Question: I've receieved a report in a rolled up fashion in Excel that I need to flatten out in order to import it into Access. Here's a sample of the row:

What needs to happen is the Customer Account and Name need to be transposed to be adjacent to the Voucher line, and needs to be copied so each voucher line has this information. After the transformation, the data should look like this:
'''
Customer Account | Name | Date | Voucher | Invoice | Transation Text | Currency
'''
Note that the row starting with "USD" denotes the end of records for that customer.
I have successfully implemented the following code:
'''
Sub Process_Transactions()
'turn off some Excel functionality so code runs faster
Application.ScreenUpdating = False
Application.Calculation = xlCalculationManual
Application.DisplayStatusBar = False
Application.EnableEvents = False
Dim i As Long
For i = 1 To 731055
'Move two columns in
ActiveCell.Offset(0, 2).Select
'Select the customer account and name
Range(ActiveCell, ActiveCell.Offset(1, 1)).Select
'Copy and paste it down two rows and over two columns
Selection.Cut
ActiveCell.Offset(2, -2).Select
ActiveSheet.Paste
'Hop up a couple rows and delete 3 rows before the data that are not useful
Rows(ActiveCell.Offset(-2).Row).Select
Selection.Delete Shift:=xlUp
Selection.Delete Shift:=xlUp
Selection.Delete Shift:=xlUp
'Select the next row
Rows(ActiveCell.Offset(1).Row).Select
'If the first record in the row is not "USD", then we have multiple rows for
'this customer
While (ActiveCell.Offset(0, 2) <> "USD")
'Copy and Paste the customer account and number for each
'transaction row
ActiveCell.Select
Range(ActiveCell.Offset(-1, 0), ActiveCell.Offset(-1, 1)).Select
Selection.Copy
ActiveCell.Offset(1, 0).Select
ActiveSheet.Paste
ActiveCell.Select
ActiveCell.Offset(1, 0).Select
Wend
'Delete the two rows after the data that we need
ActiveCell.Select
Rows(ActiveCell.Row).Select
Selection.Delete Shift:=xlUp
ActiveCell.Select
Rows(ActiveCell.Row).Select
Selection.Delete Shift:=xlUp
'Move to the next row to start over
ActiveCell.Select
Debug.Print "Current Row: " & i
Next i
'at the end, don't forget to restore the default behavior
'calculate the formulas
Application.Calculate
Application.ScreenUpdating = True
Application.Calculation = xlCalculationAutomatic
Application.DisplayStatusBar = True
Application.EnableEvents = True
End Sub
'''
The problem is that the program is very slow. I let the code run for approximately 10 hours last night, and it only processed 33k. I've got roughly 1.5 mil records to process.
I realize that the technique I am using is actually moving the activecell around, so removing that would likely help. However, I am unsure how to proceed. If this is a lost cause and better suited for a .net implementation, feel free to suggest that.
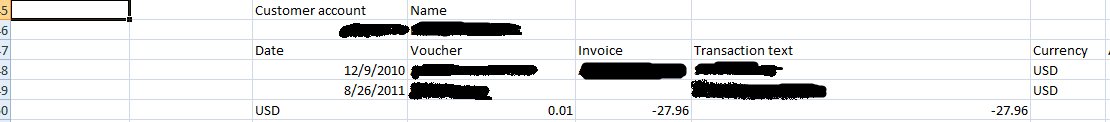
Answer: The fast way to do this would be to grab large chunks of data into a 2-D variant array
'''
Dim varr as Variant
varr=Worksheets("Sheet1").Range("C5:G10005")
'''
then loop on the array and create another variant 2-d array (varr2)second that looks the way you want it, then write the variant array to another worksheet:
'''
Worksheets("Sheet2").Range("A2:G2")=varr2
'''